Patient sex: F
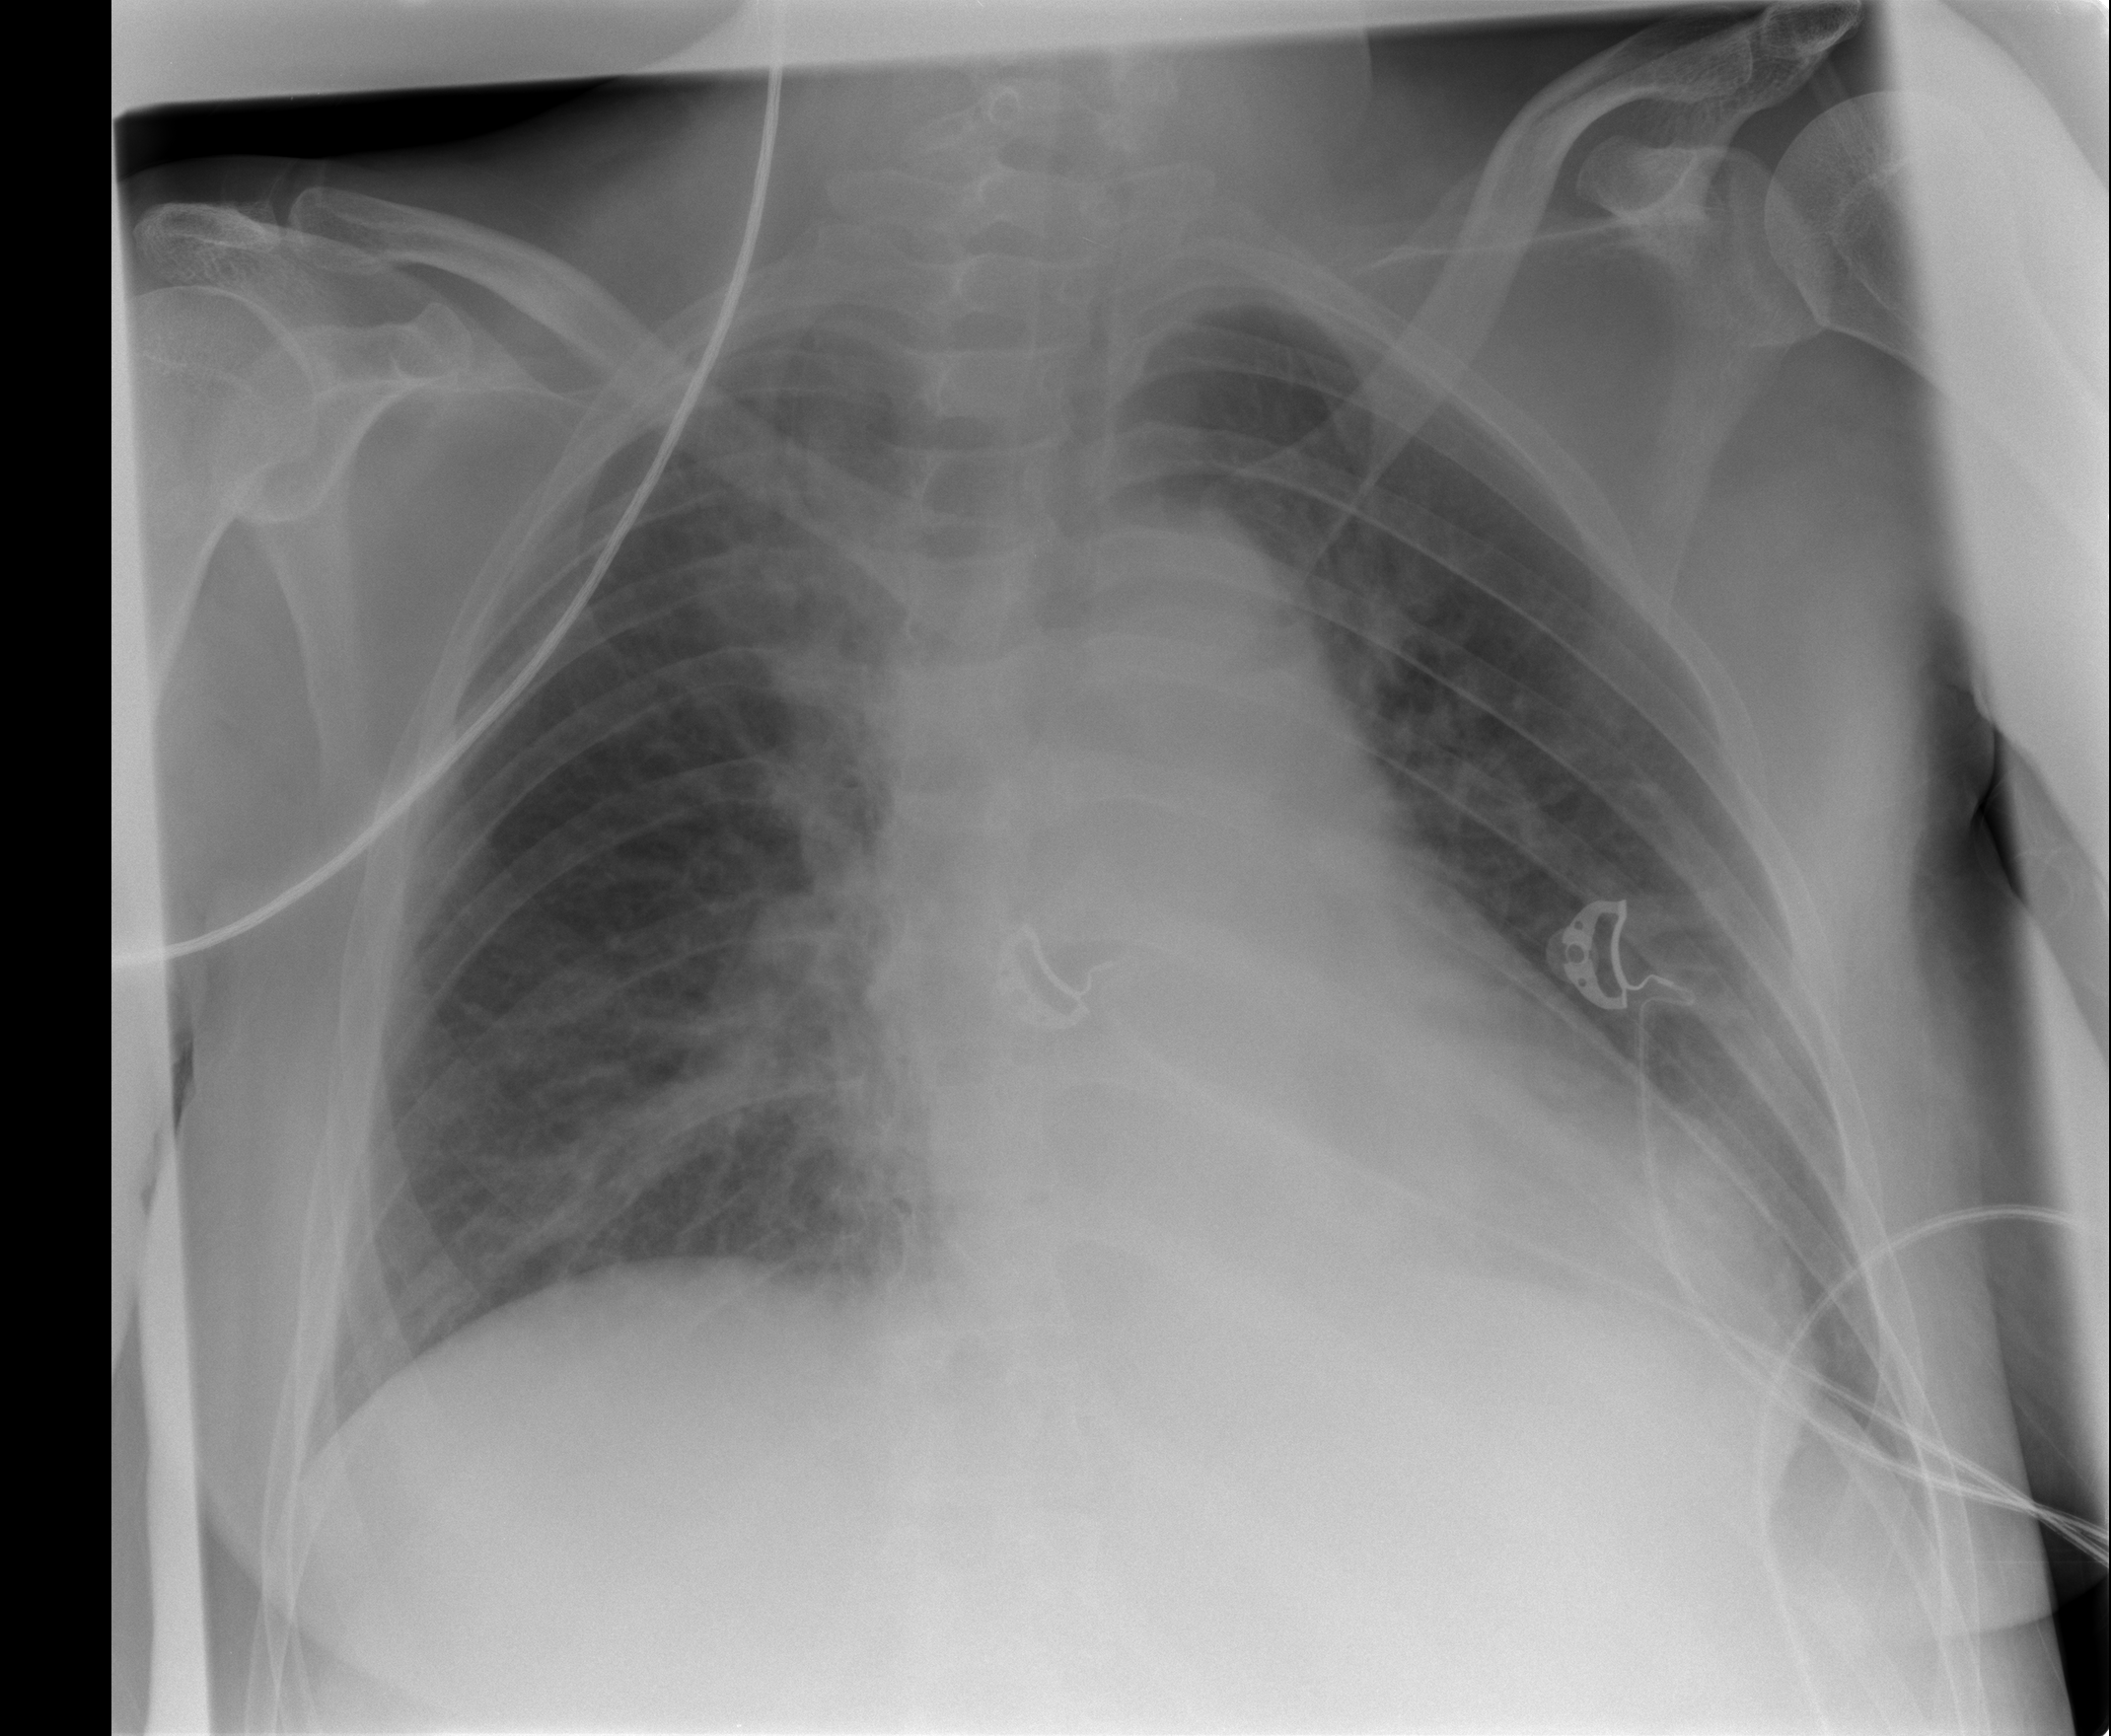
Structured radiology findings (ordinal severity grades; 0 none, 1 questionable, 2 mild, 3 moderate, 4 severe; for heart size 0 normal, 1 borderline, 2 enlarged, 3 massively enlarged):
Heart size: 1
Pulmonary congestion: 1
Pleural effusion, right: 0
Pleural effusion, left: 0
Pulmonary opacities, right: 2
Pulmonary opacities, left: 0
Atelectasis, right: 2
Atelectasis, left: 0